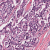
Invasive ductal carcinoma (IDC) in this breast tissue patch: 1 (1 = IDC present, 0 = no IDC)